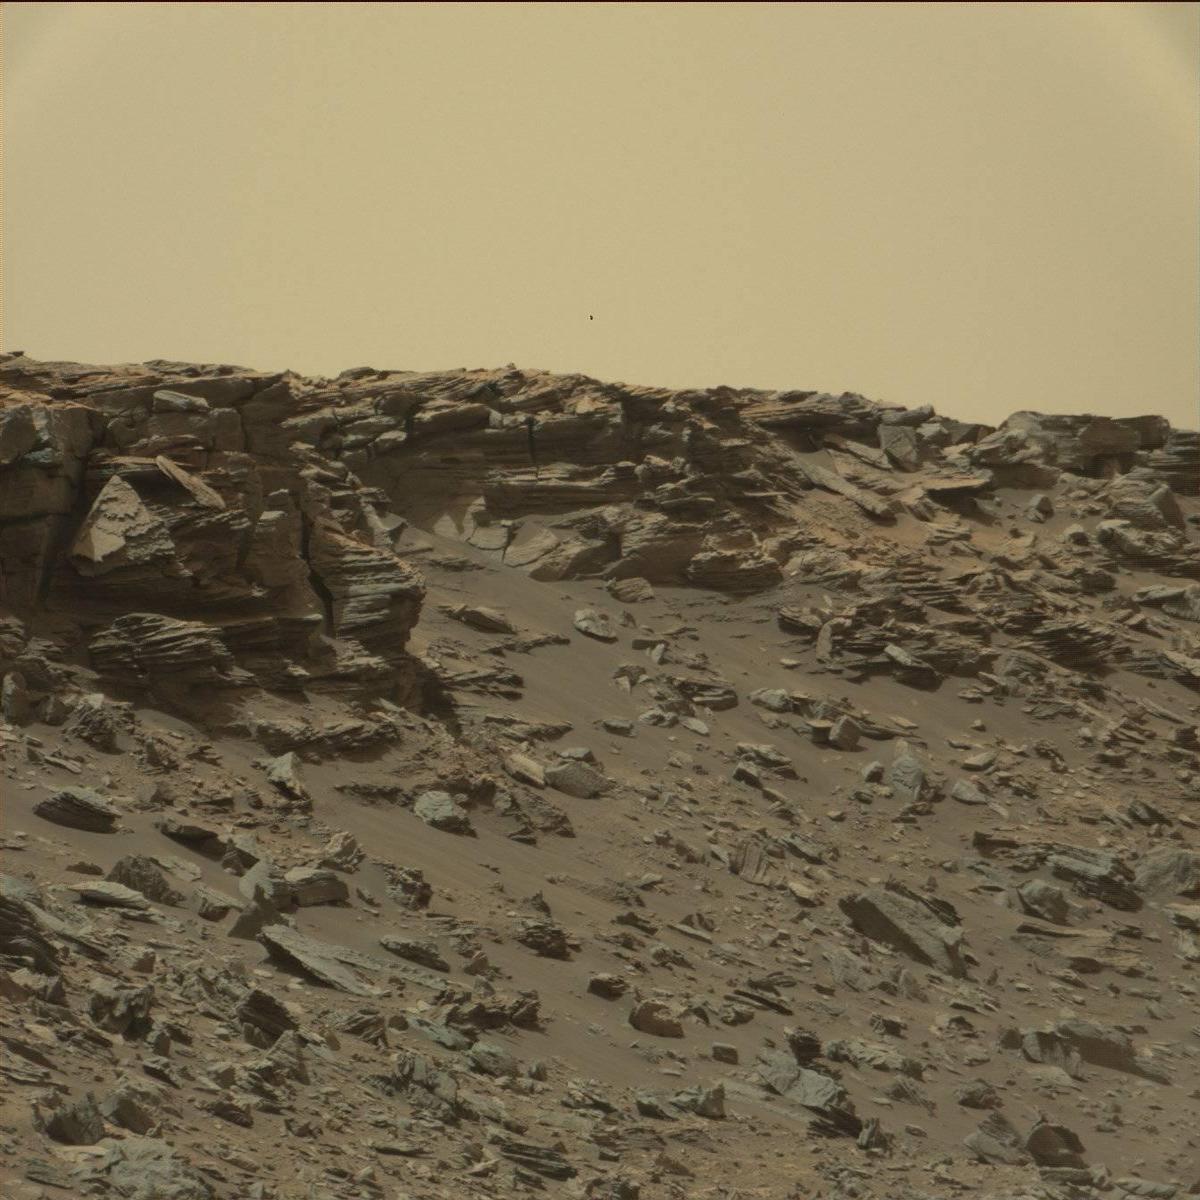
Terrain classes present: Bedrock, Sand / Soil, Sky